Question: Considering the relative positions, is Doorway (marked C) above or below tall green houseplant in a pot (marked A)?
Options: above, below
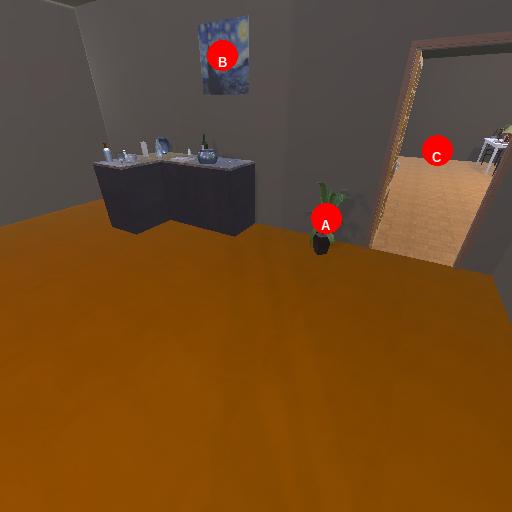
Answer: above